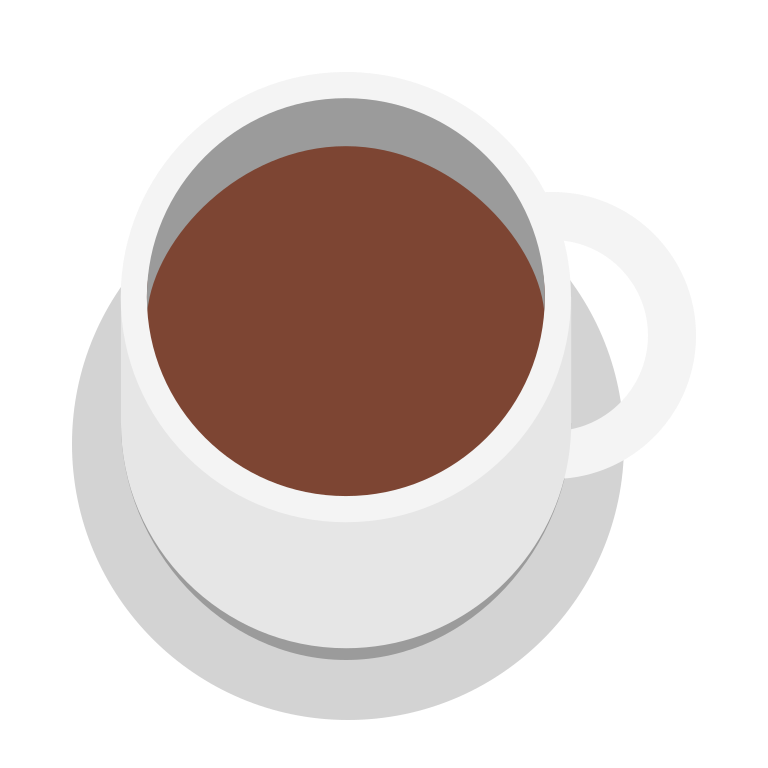
hot beverage flat